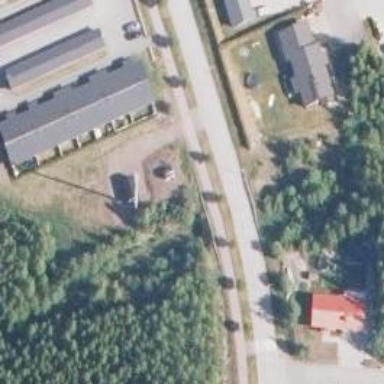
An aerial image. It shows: Man-made mast used for communication purposes.